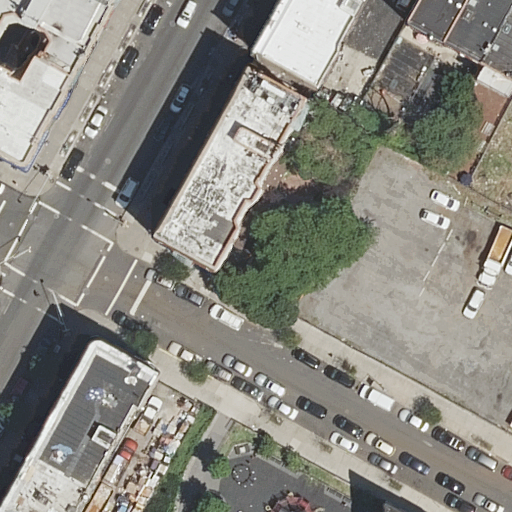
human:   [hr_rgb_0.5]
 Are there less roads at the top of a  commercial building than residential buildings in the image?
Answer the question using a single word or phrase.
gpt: yes

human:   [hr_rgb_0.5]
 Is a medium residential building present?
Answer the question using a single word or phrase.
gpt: yes

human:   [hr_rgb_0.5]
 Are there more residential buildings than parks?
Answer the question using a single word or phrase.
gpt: yes

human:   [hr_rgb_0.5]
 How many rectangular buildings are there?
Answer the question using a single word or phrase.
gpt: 6

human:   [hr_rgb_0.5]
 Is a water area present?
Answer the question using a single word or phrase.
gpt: no

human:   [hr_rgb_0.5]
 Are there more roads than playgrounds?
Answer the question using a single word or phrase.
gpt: yes

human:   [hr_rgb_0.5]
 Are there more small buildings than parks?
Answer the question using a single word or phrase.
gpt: yes

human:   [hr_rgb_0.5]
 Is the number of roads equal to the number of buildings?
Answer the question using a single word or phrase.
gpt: no

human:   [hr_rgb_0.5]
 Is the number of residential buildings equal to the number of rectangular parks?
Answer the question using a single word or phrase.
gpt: no

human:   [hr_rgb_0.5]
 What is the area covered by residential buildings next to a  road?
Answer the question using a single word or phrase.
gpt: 2242m2

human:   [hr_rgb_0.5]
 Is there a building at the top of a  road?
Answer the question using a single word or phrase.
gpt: yes

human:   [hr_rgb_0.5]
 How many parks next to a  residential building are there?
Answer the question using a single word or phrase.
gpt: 1

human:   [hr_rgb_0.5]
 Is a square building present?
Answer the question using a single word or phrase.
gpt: no

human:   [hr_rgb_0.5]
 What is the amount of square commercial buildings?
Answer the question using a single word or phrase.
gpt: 0

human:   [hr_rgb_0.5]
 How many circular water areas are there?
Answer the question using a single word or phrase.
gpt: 0

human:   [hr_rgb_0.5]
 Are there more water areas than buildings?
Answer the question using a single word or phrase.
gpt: no

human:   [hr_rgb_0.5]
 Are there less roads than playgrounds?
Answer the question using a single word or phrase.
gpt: no

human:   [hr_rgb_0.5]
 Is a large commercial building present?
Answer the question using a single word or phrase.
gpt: no

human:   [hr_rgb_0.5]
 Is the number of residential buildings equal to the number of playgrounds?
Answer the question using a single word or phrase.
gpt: no

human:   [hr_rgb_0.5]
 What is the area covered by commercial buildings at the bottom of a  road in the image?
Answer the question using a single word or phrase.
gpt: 0m2

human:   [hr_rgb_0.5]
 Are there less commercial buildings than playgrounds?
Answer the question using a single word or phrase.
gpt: yes

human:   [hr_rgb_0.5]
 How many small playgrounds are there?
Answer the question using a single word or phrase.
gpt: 0

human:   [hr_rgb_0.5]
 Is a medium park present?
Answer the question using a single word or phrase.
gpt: no

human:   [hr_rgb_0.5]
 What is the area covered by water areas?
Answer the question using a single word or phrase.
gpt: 0m2

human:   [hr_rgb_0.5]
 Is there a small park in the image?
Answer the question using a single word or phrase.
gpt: no

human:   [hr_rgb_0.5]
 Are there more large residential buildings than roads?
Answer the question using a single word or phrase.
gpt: no

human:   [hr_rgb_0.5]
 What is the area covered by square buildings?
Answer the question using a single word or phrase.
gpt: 0m2

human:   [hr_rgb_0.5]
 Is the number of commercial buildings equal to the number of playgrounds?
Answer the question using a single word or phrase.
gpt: no

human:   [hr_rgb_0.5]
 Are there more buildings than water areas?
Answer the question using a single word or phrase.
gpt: yes

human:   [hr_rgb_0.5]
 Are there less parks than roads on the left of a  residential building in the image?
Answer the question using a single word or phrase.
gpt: yes

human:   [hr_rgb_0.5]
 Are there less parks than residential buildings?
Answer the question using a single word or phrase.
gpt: yes

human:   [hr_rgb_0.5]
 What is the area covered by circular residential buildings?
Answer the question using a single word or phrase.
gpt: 0m2

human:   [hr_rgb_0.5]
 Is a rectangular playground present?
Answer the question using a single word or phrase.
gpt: yes

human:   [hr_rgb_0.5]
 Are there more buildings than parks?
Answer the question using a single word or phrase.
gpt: yes

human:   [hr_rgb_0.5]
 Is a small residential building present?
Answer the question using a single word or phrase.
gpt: yes

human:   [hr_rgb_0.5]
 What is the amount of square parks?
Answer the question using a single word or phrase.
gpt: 0